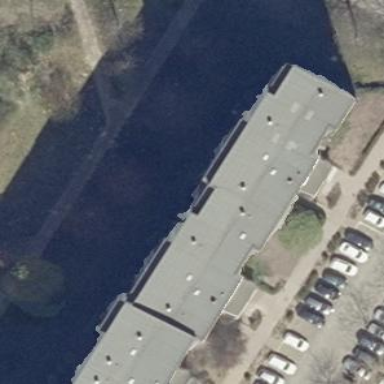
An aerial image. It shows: Flat-roofed apartment building.